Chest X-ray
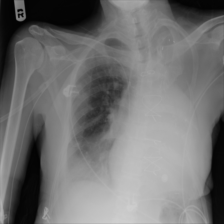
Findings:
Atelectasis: negative
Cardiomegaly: negative
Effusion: negative
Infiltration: negative
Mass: negative
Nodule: negative
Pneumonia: negative
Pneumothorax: negative
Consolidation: positive
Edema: negative
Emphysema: negative
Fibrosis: negative
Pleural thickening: negative
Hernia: negative